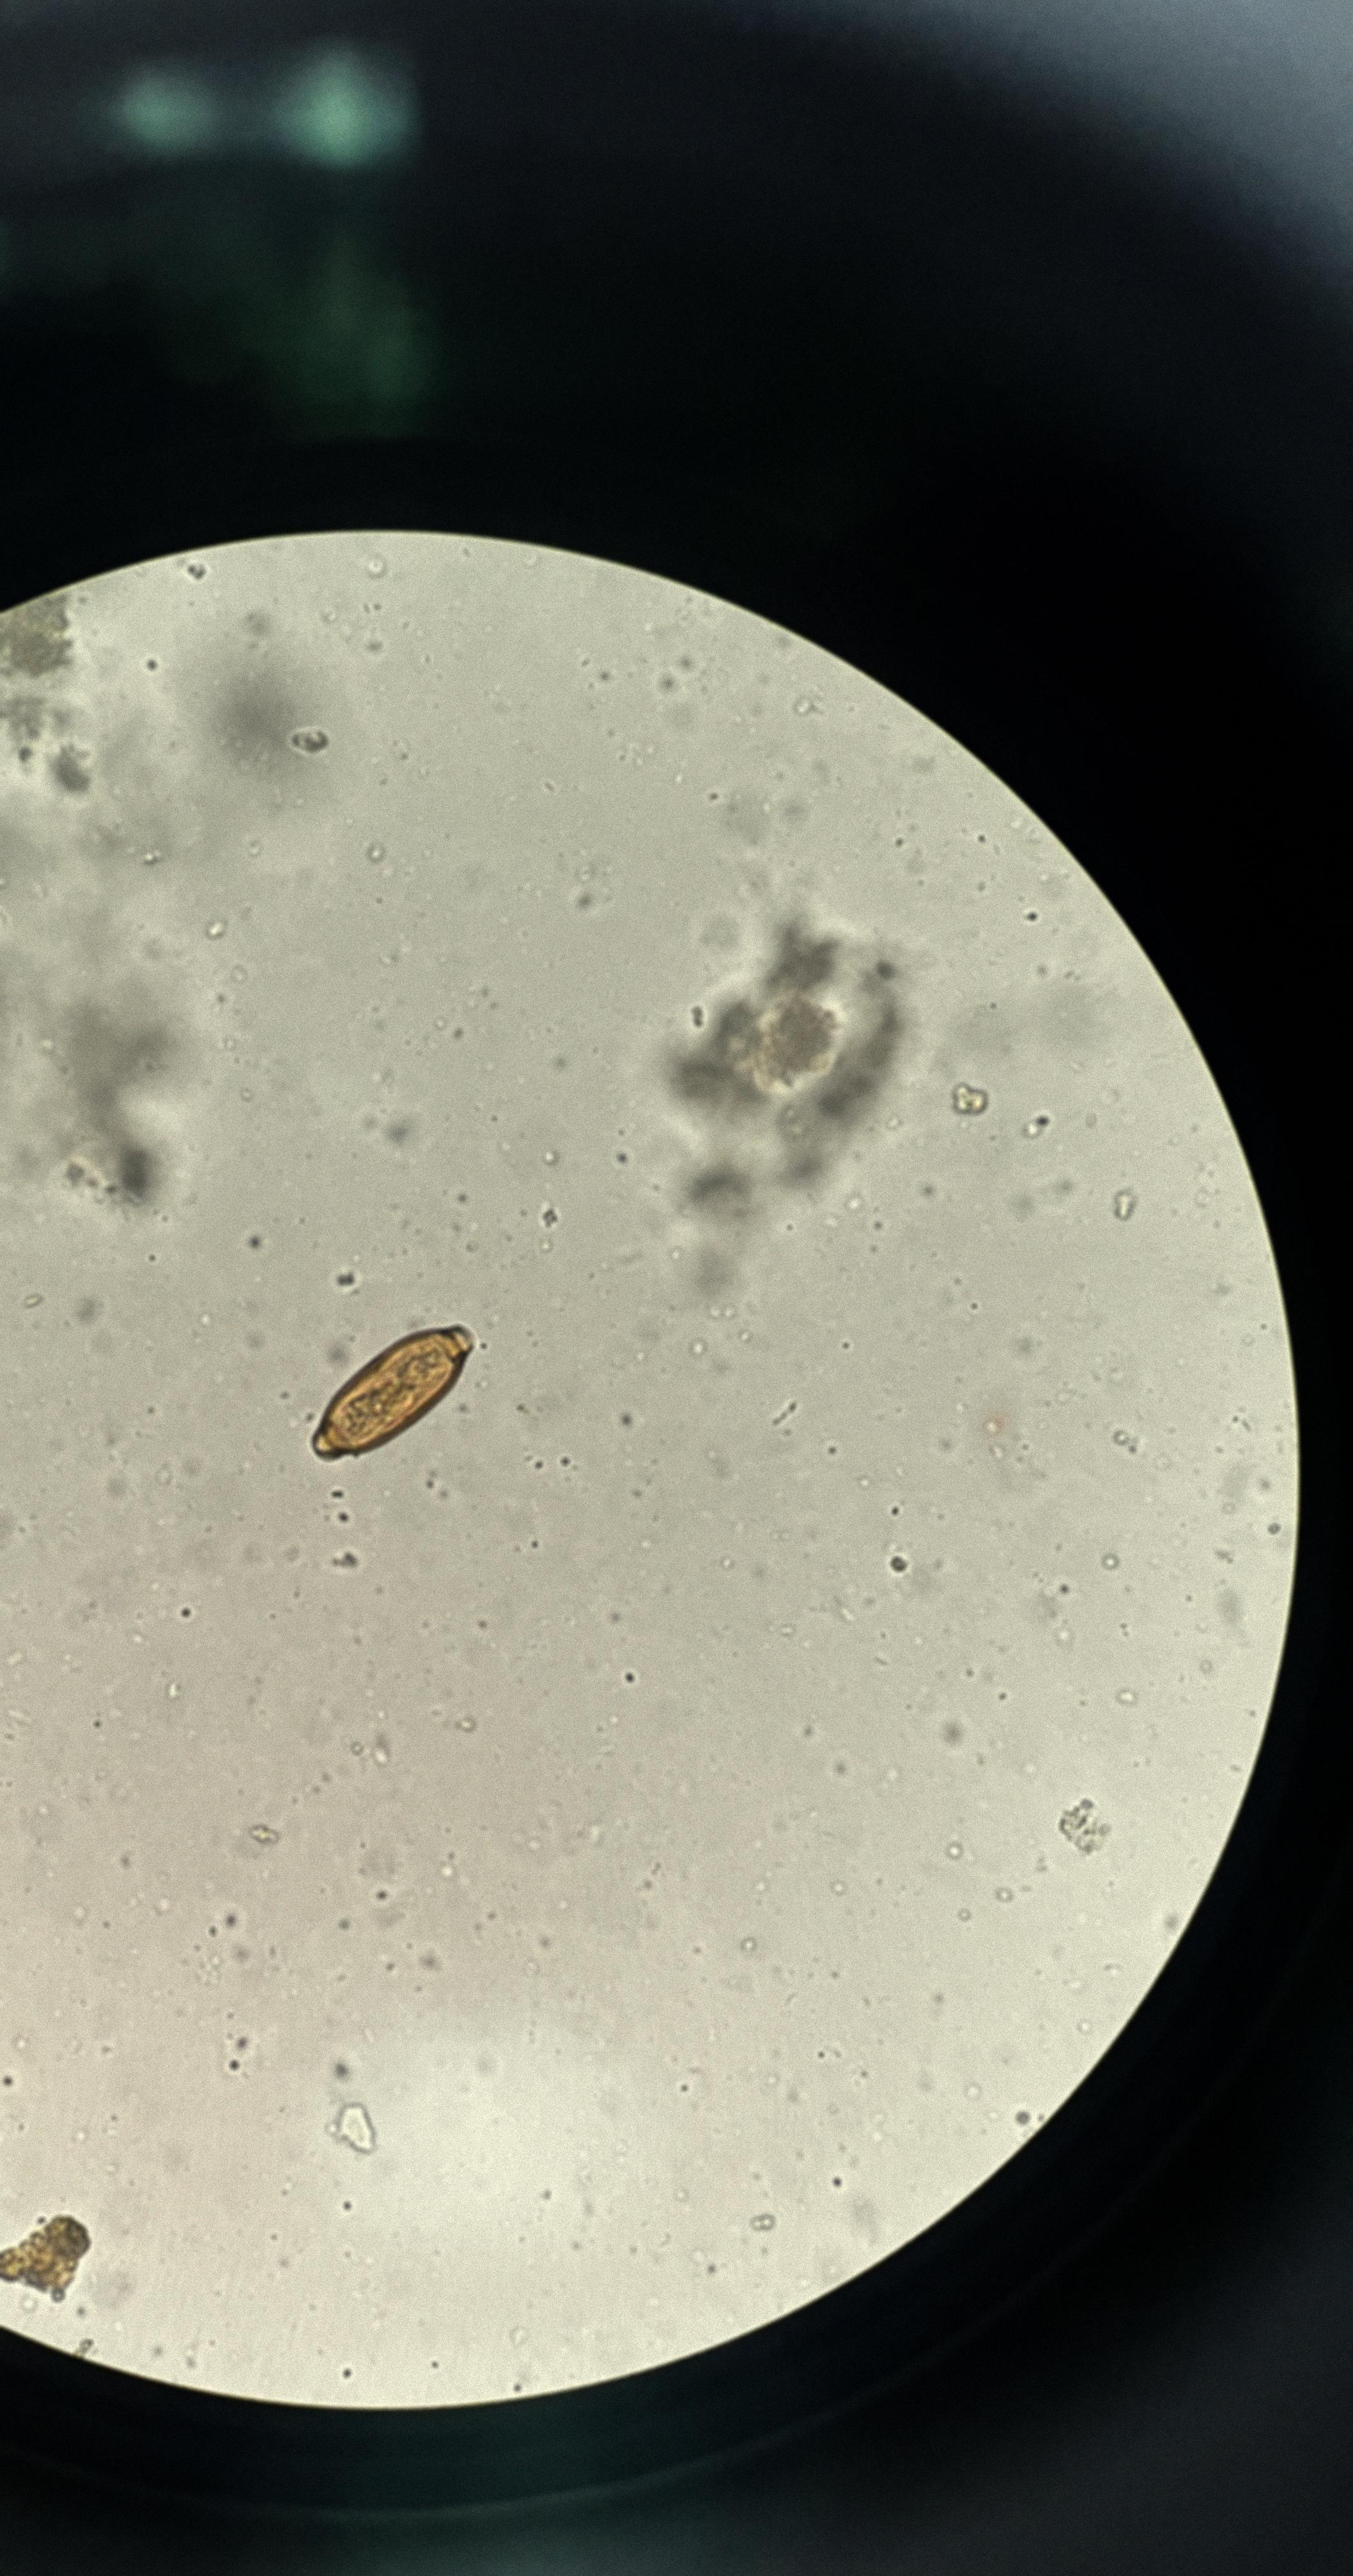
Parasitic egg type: Trichuris trichiura